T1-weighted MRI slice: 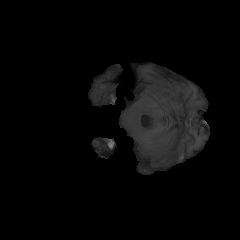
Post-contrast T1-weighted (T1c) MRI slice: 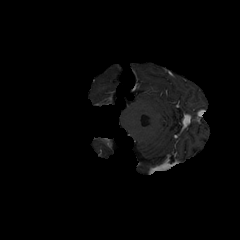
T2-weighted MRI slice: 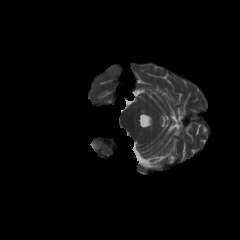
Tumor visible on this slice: no